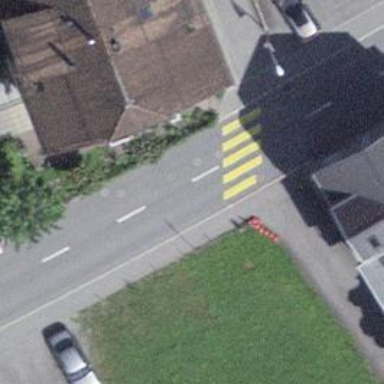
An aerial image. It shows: Zebra crossing on the road.